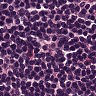
Metastatic tissue present: no